Field crop: maize
Growth stage: 1
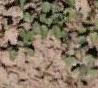
Species: convolvulus